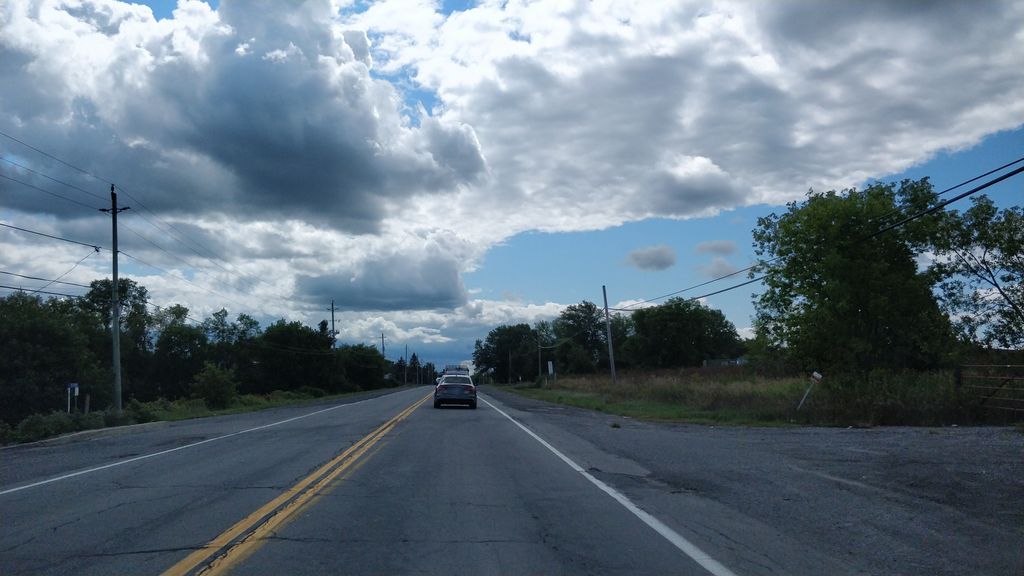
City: ottawa-gatineau